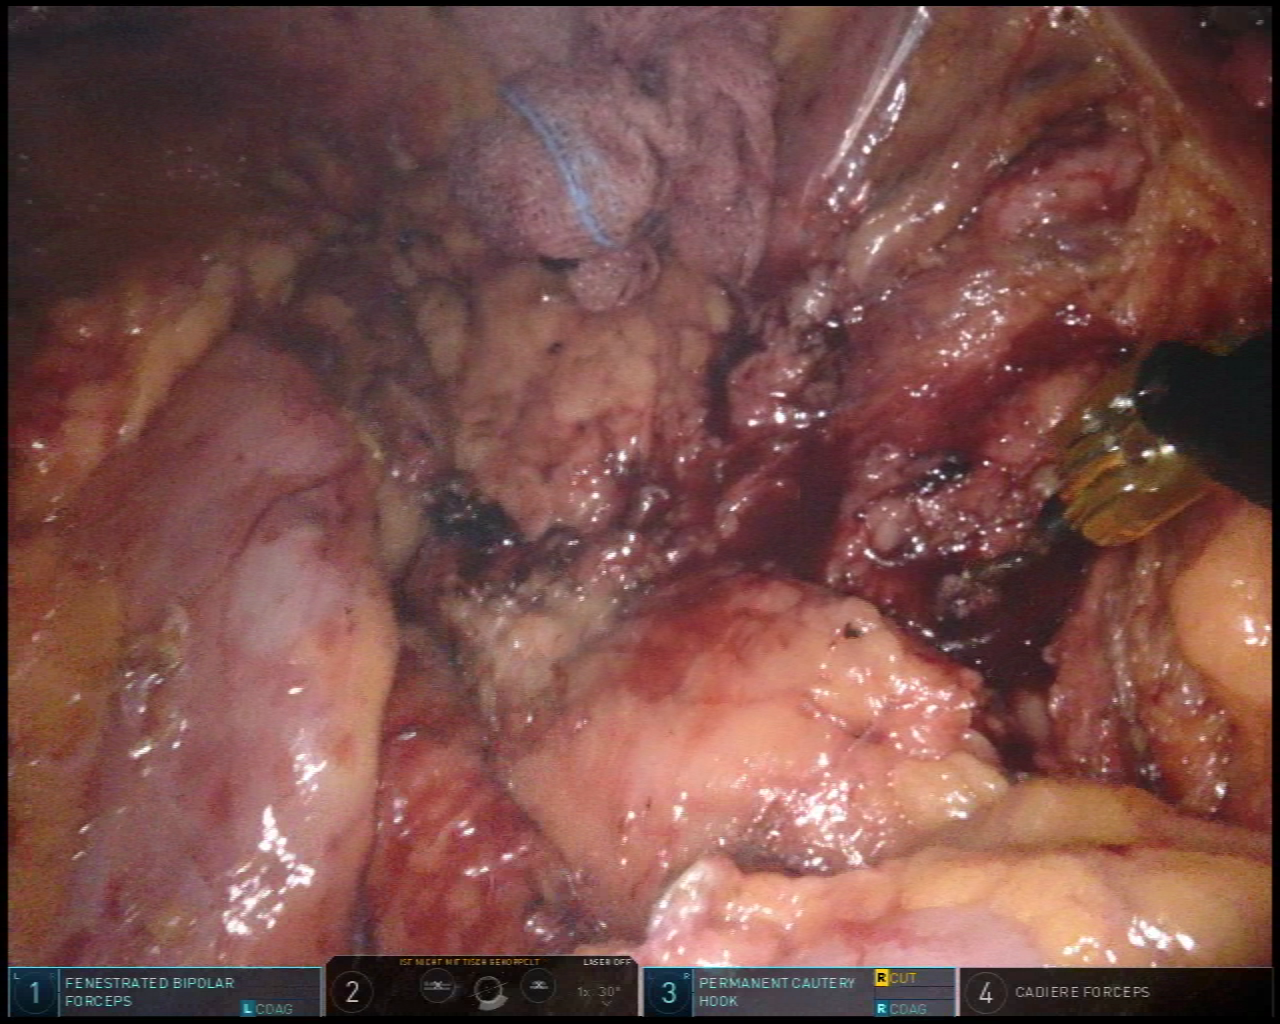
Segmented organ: ureter
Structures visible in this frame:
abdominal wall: no
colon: yes
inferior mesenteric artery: no
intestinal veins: no
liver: no
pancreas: no
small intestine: no
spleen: no
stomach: no
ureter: yes
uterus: no
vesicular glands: no